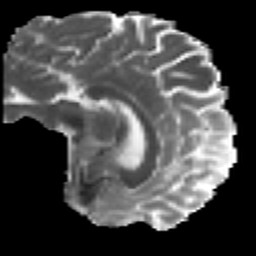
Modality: MD
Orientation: sagittal
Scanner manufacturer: ge
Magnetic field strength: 3 T
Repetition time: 7.98 s
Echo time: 0.0701 s